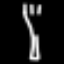
Label: fork